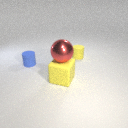
small yellow rubber cylinder to the right of large yellow rubber cube